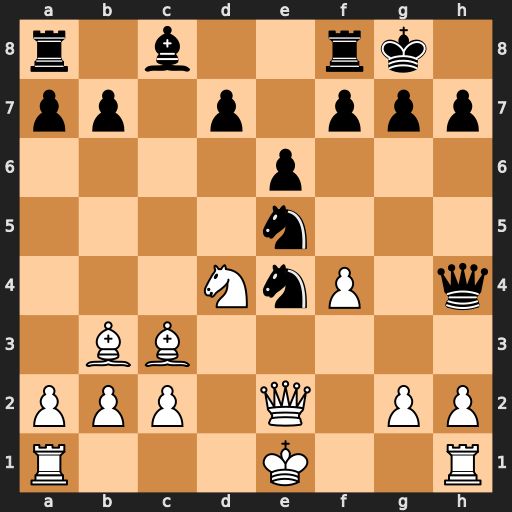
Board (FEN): r1b2rk1/pp1p1ppp/4p3/4n3/3NnP1q/1BB5/PPP1Q1PP/R3K2R
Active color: w
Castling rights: KQ
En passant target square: -
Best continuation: g3 Nxg3 Qf2 Ng6 Qxg3